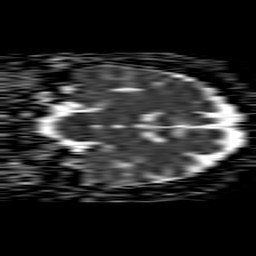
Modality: ADC
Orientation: coronal
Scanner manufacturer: philips
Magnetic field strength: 1.5 T
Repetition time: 4.6 s
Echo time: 0.08517 s